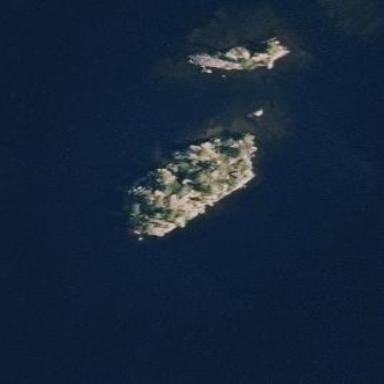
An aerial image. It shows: Islet.